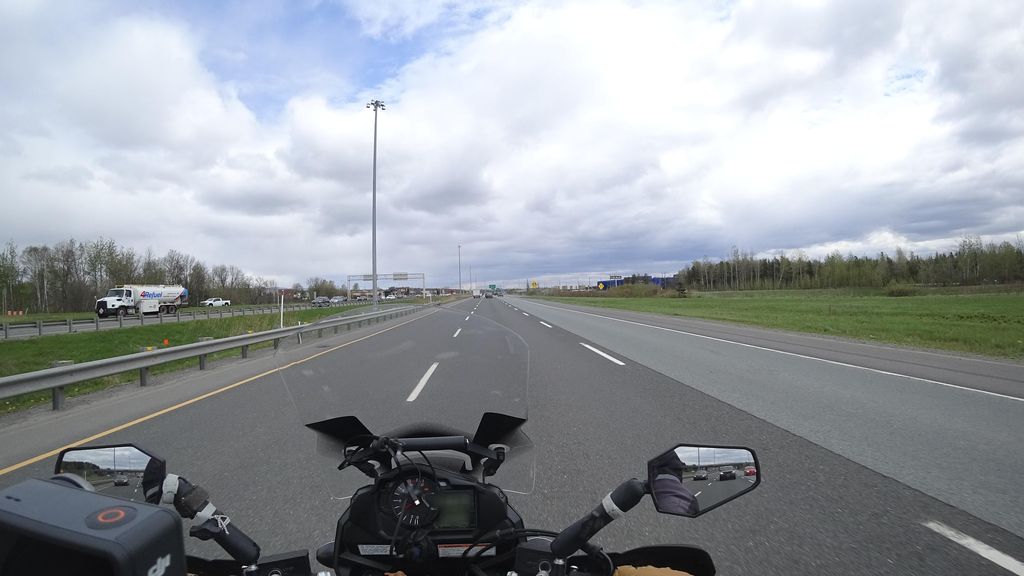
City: quebec_city